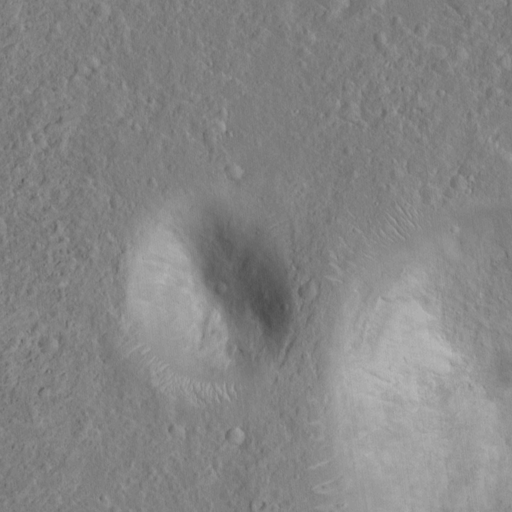
Objects detected: cone, cone